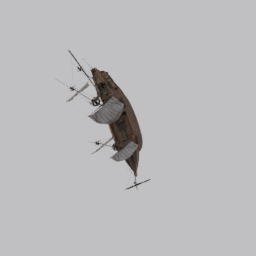
Label: mechanical